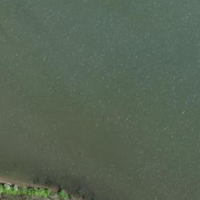
EUNIS habitat code: 14
Species observed at this site:
Corvus frugilegus
Sitta europaea
Garrulus glandarius